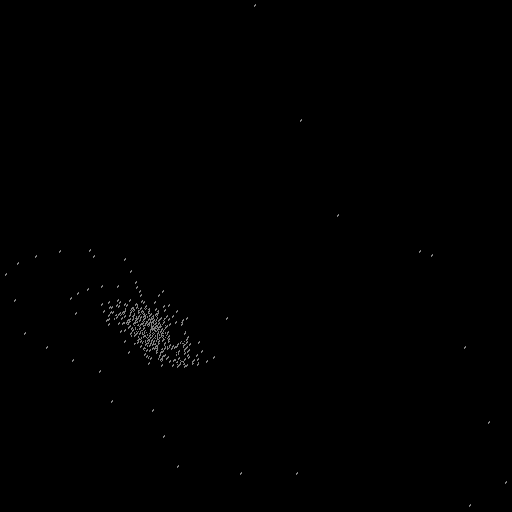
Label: supernova